Question: I have to do some maintenance on a software that was delivered to a customer.
This software is using database and in order to do some debugging session on my computer, I had to install SQL server 2008 R2 and the two database (MyData and MyRecord) that are used by this software.
I had some troubles doing the setting (login, mapping of the database to sa user) but I managed to go over those issues.
Now I am trying to run the software but it crashes during initialization when it tries to open a recordset.
At first I do the following to connect to the database :
'''
::CoInitialize(NULL);
try
{
HRESULT hr = pConnection.CreateInstance("ADODB.Connection");
if (SUCCEEDED(hr))
{
pConnection->ConnectionTimeout = 0;
CString strConnect;
strConnect.Format(_T("Data Source=MyRecord;uid=sa;pwd=sa123456;"));
hr = pConnection->Open((_bstr_t)strConnect,"","", -1);
}
}
'''
with pConnection defined as :
'''
_ConnectionPtr pConnection;
'''
After that, I am trying to read some data from the database "MyRecord" with the following code :
'''
CString sqlQuery = _T("select * from Tong Dao 1She Zhi Can Shu Biao ");
try
{
pRecordset.CreateInstance(_uuidof(Recordset));
pRecordset->Open(_bstr_t(sqlQuery ),pConnection.GetInterfacePtr(),adOpenDynamic,adLockOptimistic,adCmdText);
}
catch(_com_error *e)
{
AfxMessageBox(e->Description());
}
'''
with pRecordSet defined as :
'''
_RecordsetPtr pRecordset;
'''
When the line "pRecordset->Open(...)" is run, the software crashes in the function Recordset15::Open(...) of the msado15.tli file.
In this Recordset15::Open function, the raw_Open(...) function returns DB_E_NOTABLE.
However, I am sure that the table dbo.Tong Dao 1She Zhi Can Shu Biao exists in MyRecord database.
The error is :

I don't know if the problem lies in the SQL server configuration or in the code.
This code works perfectly well on the customer's PC so I would go with a configuration problem.
Thanks in advance !!
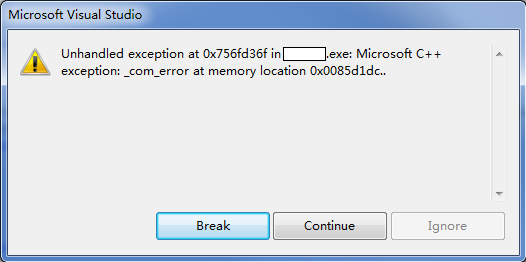
Answer: In the ODBC connector for this database, the setting "Change the default database to" was not set to the MyRecord database.
I have ticked the check-box, selected the database and now it is working correctly.